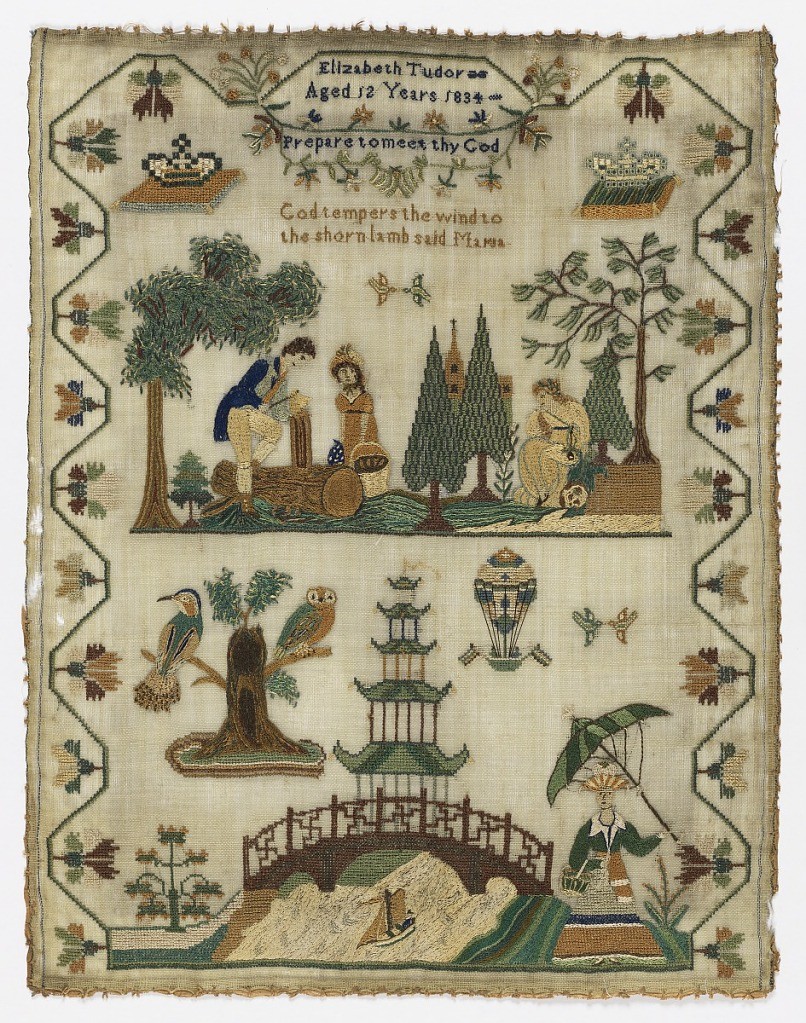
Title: Sampler
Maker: Elizabeth Tudor, English, b.1822
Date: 1834
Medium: silk and human hair embroidery on wool foundation Technique: embroidered in cross, stem, satin, eyelet, buttonhole, half cross, knot, and running stitching on plain weave foundation
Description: Two scenes and a short text within a curving floral border. Top central scene is an illustration of a scene in Laurence Sterne's book "A Sentimental Journey" showing the dejected character, Maria, as she is described in the book. The book is quoted: "God tempers the wind to the shorn lamb said Maria."  The bottom scene shows a pagoda over a bridge, a woman holding a parasol and a basket, and two owls sitting in a tree. A balloon carrying two passengers is rises over the pagoda.  The text at the top reads, "Elizabeth Tudor Aged 12 years 1834" and "Prepare to meet thy God."